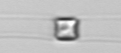
Label: Chaetoceros_similis